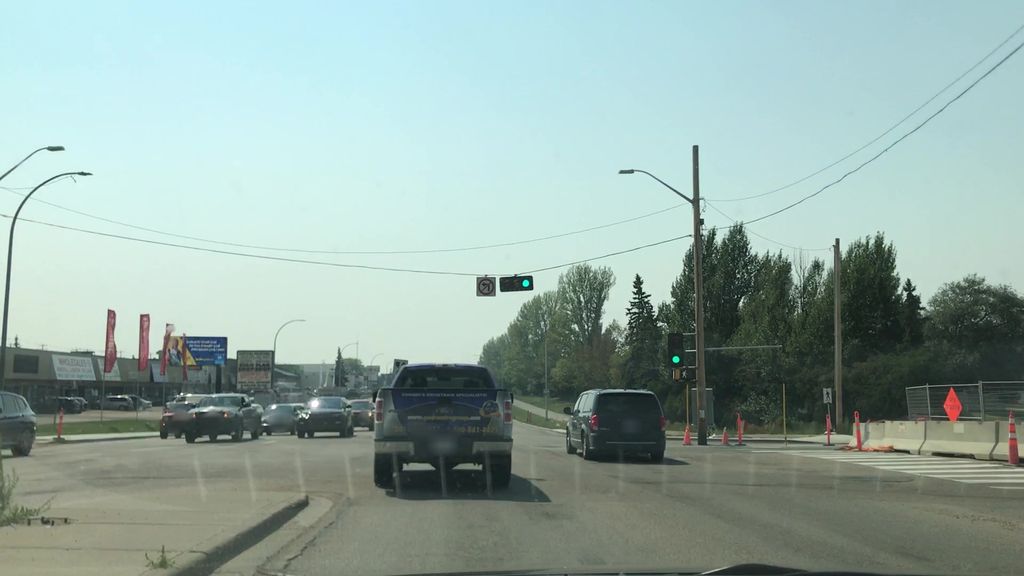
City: edmonton